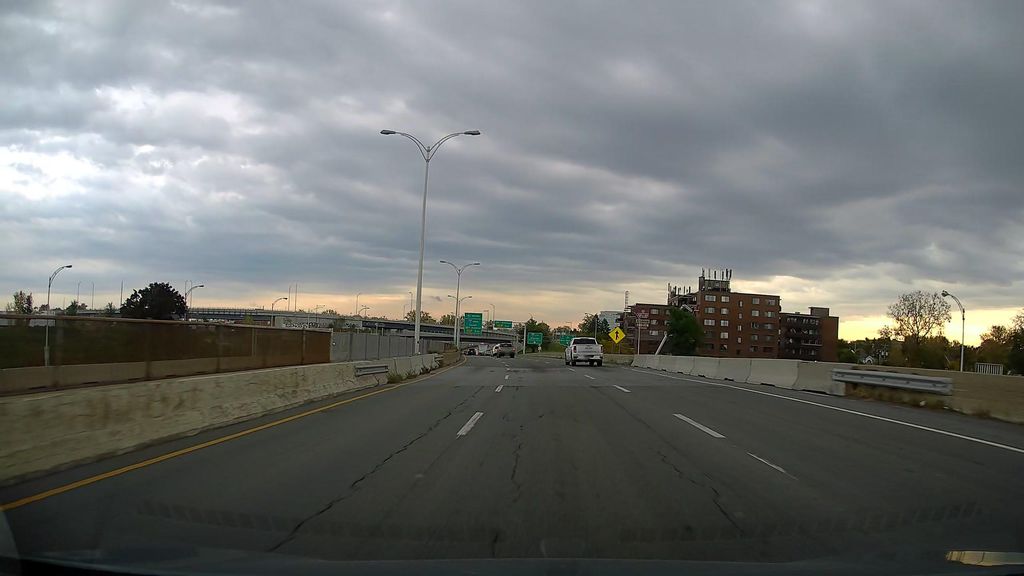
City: montreal